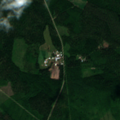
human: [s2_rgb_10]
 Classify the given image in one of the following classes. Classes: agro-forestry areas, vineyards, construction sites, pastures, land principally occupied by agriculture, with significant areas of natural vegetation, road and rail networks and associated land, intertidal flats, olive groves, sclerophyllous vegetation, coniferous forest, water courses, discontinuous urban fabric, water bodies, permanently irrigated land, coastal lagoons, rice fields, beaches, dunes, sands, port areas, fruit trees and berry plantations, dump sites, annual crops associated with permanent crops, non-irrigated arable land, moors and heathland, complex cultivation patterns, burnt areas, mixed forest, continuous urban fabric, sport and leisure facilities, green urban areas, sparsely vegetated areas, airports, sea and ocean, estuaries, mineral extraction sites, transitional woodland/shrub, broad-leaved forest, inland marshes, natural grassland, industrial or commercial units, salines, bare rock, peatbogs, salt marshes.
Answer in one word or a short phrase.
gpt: mixed forest